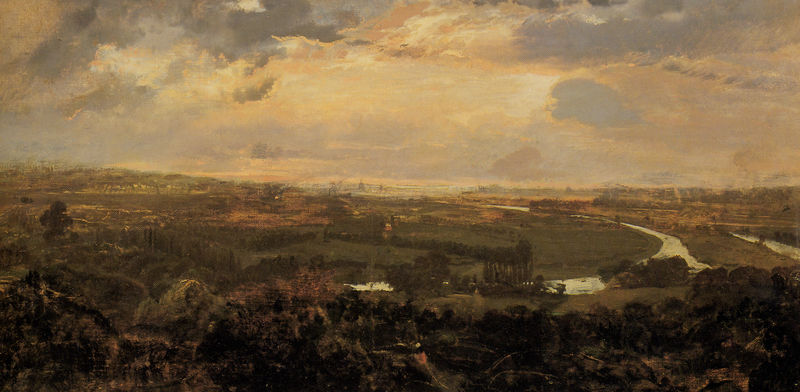
Titel: Paris vu de la Terrasse de Bellevue, Blick auf Paris von der Terrasse de Bellevue
Künstler: Théodore Rousseau
Standort: Bruxelles
Institution: Musées royaux des Beaux-Arts de Belgique
Schlagwörter: baum, berg, blau, dunkel, gemälde, gewitter, himmel, mann, schatten, wasser, wolken, bäume, fluss, gelb, grün, landschaft, ocker, see, stadt, teich, abend, braun, grau, hell, hintergrund, licht, orange, straße, weiss, ausblick, blick, gras, weg, wiese, malerei, barock, öl, bach, dämmerung, ebene, feld, felder, ferne, flusslauf, horizont, häuser, hügel, natur, sonnenaufgang, strauch, weite, brücke, büsche, gewässer, kanal, sonne, sträucher, wege, wiesen, land, gold, kontrast, tal, wald, anhöhe, aussicht, düster, biegung, italien, perspektive, acker, berge, gebirge, dorf, sonnenuntergang, tag, sturm, turner, stimmung, abendrot, grun, abendstimmung, äcker, aufsicht, ortschaft, panorama, sonnenstrahl, wasserlauf, wälder, lichtung, strahl, bläulich, sicht, sonnenstrahlen, fernsicht, spaziergänger, arkadien, grautöne, wolkem, flüsse, grünflächen, aben, farbkontrast, arcadien, überschau, hugel, sad, niederung, flussarm, asf, austerlitz, ysdv